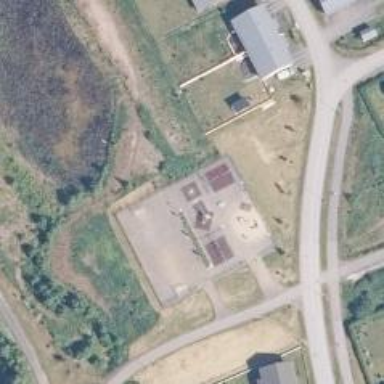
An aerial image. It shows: Playground featuring roundabout.